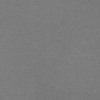
Label: dusty